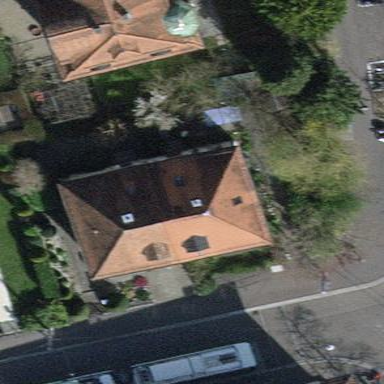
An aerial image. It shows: Semidetached house with hipped roof.